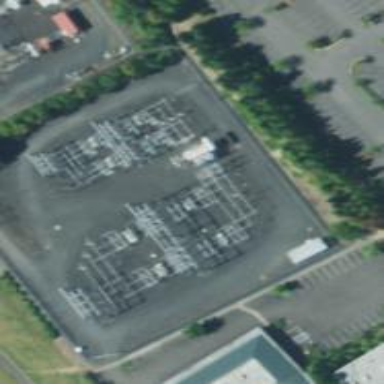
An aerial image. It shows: Switch for power supply.